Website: walmart
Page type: payment
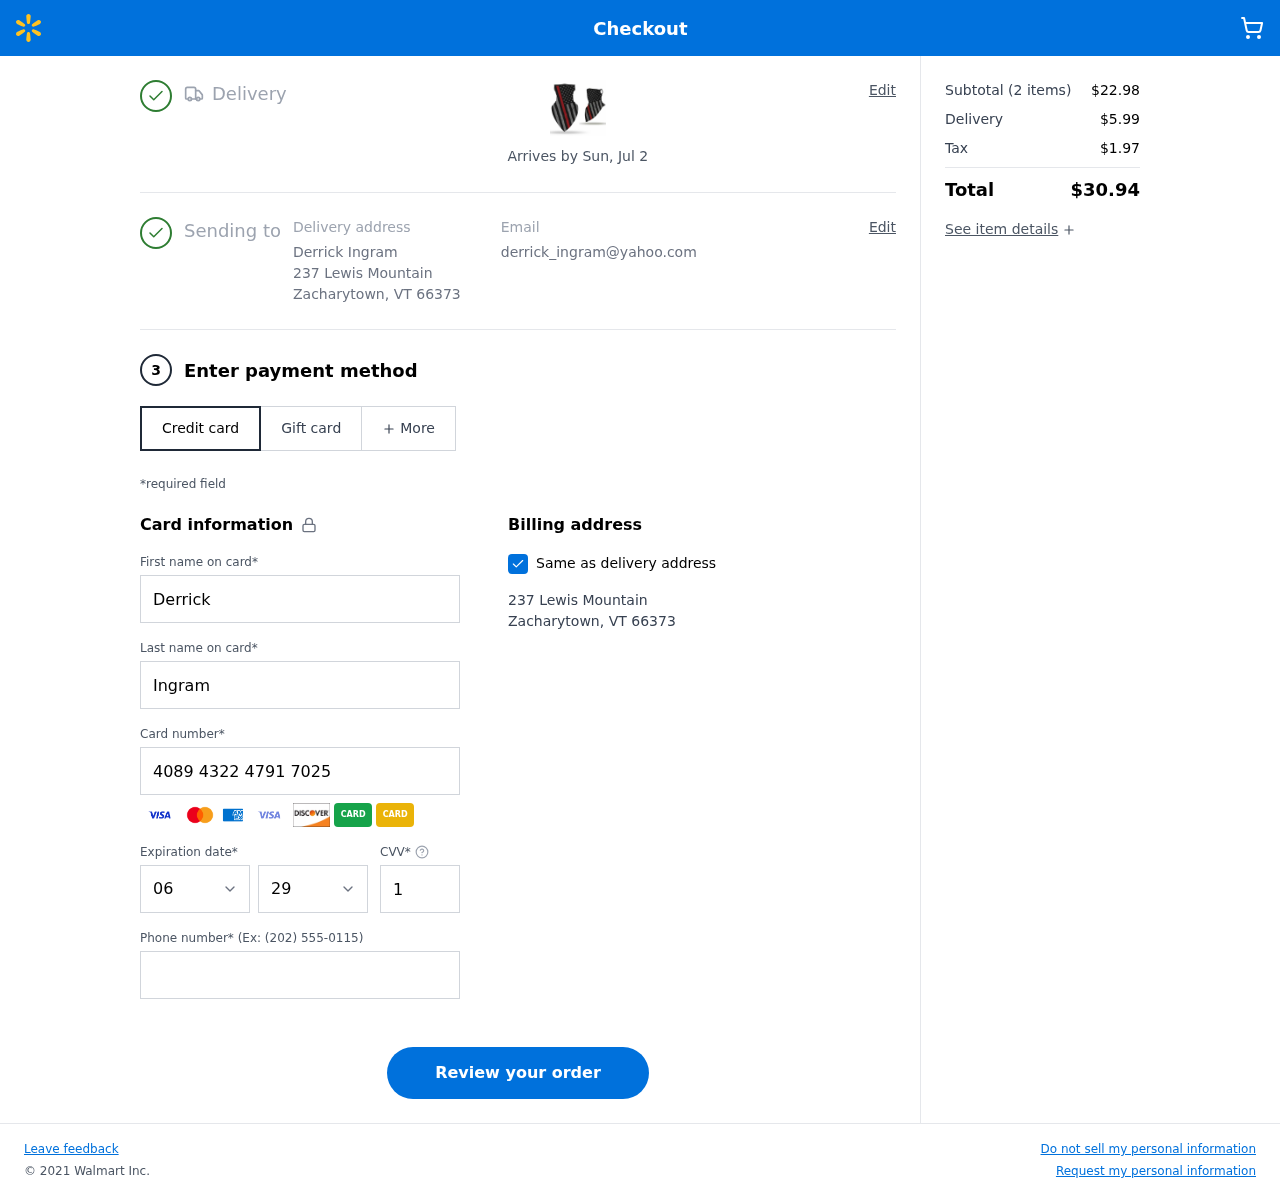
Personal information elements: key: PII_CARD_CVV
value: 102
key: PII_CARD_EXPIRY_MONTH
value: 06
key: PII_CARD_EXPIRY_YEAR
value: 29
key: PII_CARD_NUMBER
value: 4089 4322 4791 7025
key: PII_CITY
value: Zacharytown
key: PII_EMAIL
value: derrick_ingram@yahoo.com
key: PII_FIRSTNAME
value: Derrick
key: PII_FULLNAME
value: Derrick Ingram
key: PII_LASTNAME
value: Ingram
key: PII_PHONE
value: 9952356308
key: PII_POSTCODE
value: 66373
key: PII_STATE_ABBR
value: VT
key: PII_STREET
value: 237 Lewis Mountain
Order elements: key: ORDER_DELIVERY_DATE
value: Arrives by Sun, Jul 2
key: ORDER_NUM_ITEMS
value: (2 items)
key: ORDER_SUBTOTAL
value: $22.98
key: ORDER_SHIPPING_COST
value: $5.99
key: ORDER_TAX
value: $1.97
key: ORDER_TOTAL
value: $30.94